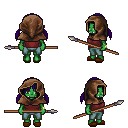
a pixel art fantasy rpg character, female body template, orc, green skin, maroon sleeveless shirt, teal pants, blue twin-tailed hairstyle, cloth hood, bracelets, brown slippers, spear, four views (front, back, left, right), 2x2 character sprite sheet, small pixel art, hard edges, no anti-aliasing